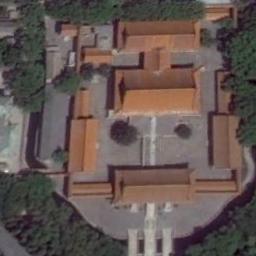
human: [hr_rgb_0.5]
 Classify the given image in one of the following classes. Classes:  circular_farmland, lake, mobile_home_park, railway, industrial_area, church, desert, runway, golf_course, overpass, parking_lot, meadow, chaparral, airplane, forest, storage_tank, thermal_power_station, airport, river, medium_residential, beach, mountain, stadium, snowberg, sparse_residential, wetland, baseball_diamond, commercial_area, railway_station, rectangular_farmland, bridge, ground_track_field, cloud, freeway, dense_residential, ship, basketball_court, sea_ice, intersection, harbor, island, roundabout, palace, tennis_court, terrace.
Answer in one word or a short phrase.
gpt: palace